Field crop: tomato
Growth stage: 2
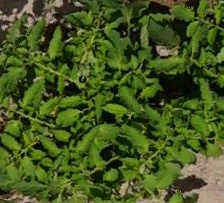
Species: tomato